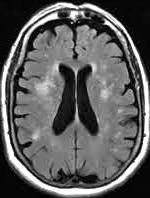
Label: notumor